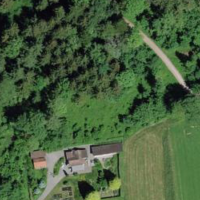
EUNIS habitat code: 44
Species observed at this site:
Apatura ilia